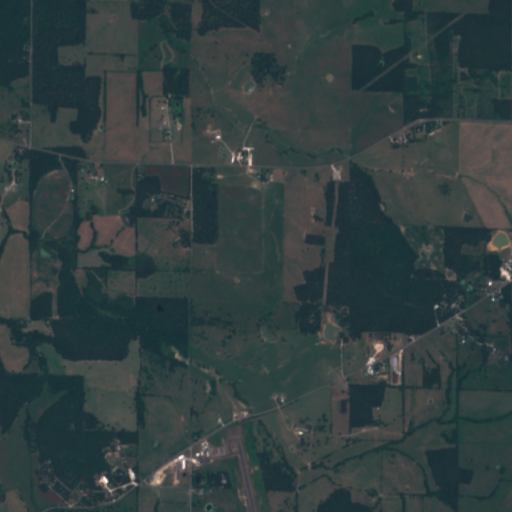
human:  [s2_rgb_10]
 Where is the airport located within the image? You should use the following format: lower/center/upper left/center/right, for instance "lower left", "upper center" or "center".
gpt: The airport is located in the lower center of the image.
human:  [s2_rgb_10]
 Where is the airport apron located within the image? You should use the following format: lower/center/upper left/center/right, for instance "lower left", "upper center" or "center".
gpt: The airport apron is located in the lower center of the image.
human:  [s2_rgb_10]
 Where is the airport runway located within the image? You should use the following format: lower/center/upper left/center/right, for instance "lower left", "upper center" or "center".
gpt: The airport runway is located in the lower center of the image.
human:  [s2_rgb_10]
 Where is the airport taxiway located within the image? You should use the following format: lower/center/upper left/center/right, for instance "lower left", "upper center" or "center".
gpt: The airport taxiway is located in the lower center of the image.
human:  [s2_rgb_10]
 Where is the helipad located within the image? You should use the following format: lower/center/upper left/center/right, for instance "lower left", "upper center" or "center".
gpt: The helipad is located in the lower center of the image.
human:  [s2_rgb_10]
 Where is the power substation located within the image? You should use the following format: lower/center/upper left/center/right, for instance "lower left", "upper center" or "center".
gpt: The power substation is located in the center of the image.
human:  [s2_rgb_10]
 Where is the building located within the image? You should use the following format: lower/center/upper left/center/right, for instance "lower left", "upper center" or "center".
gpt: The building is located in the lower center of the image.
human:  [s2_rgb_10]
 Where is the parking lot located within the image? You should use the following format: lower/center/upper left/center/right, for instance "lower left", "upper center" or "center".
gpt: There is no parking lot in the image.